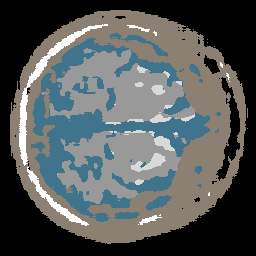
Label: no_lesion